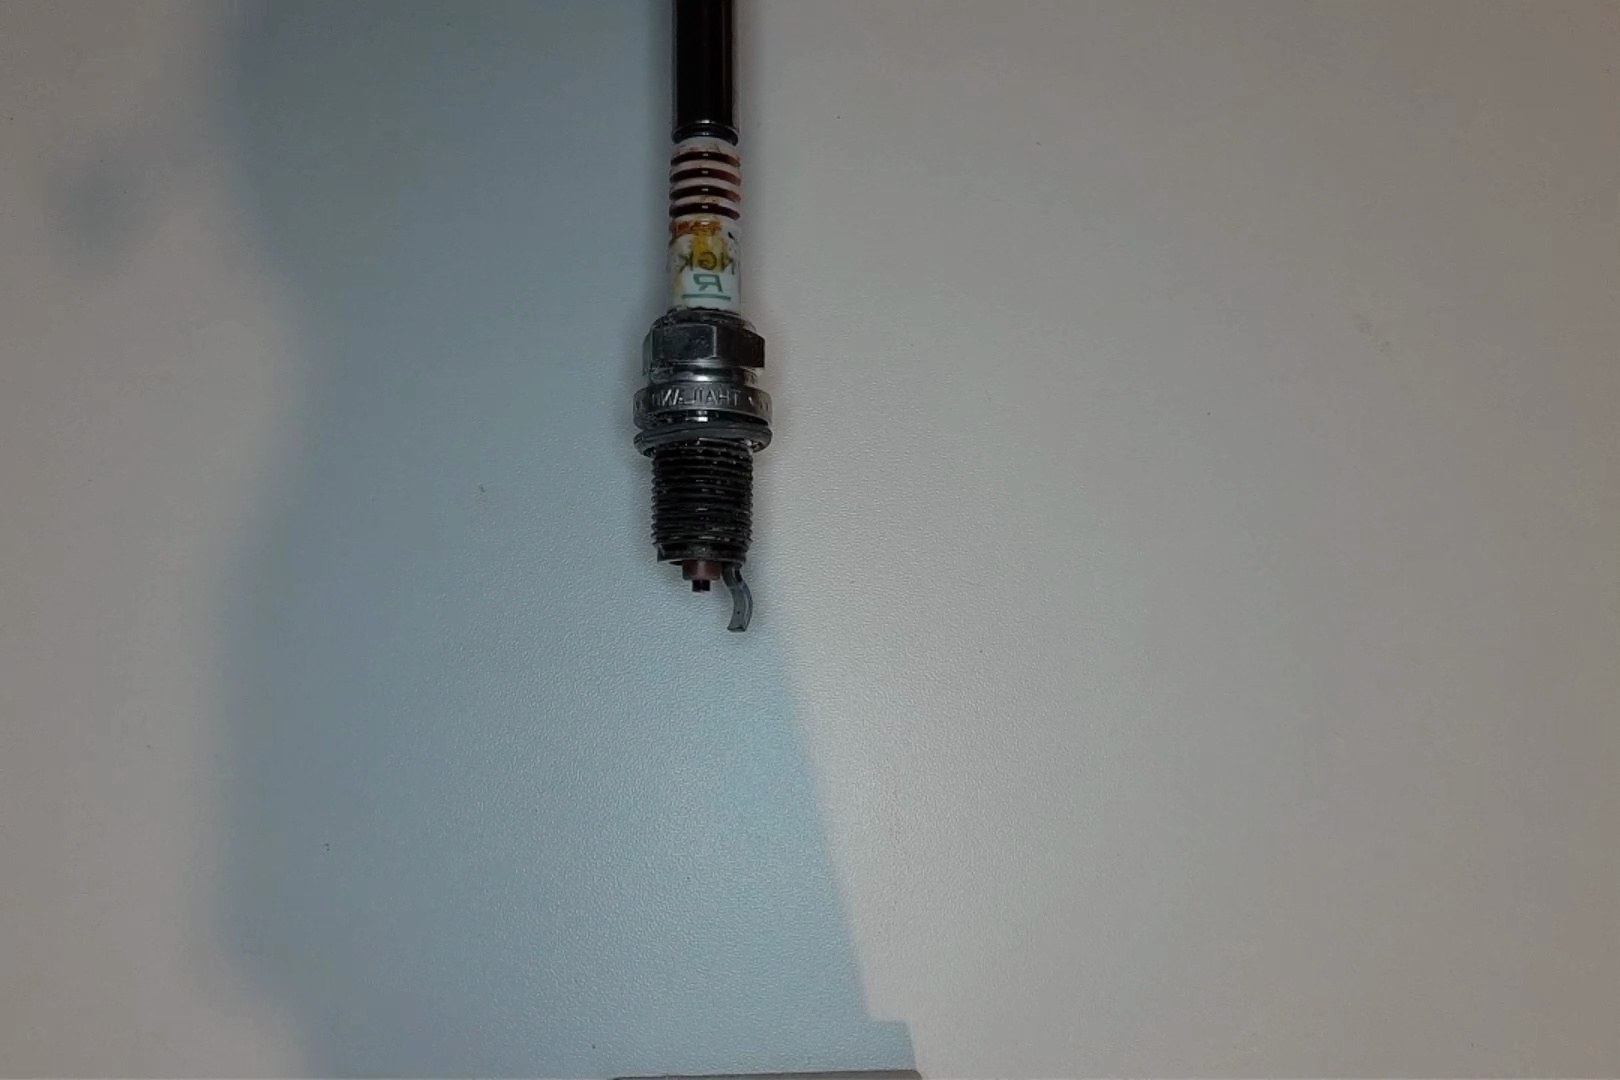
Label: anomaly